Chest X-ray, AP view. Patient: 22 years old, sex M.
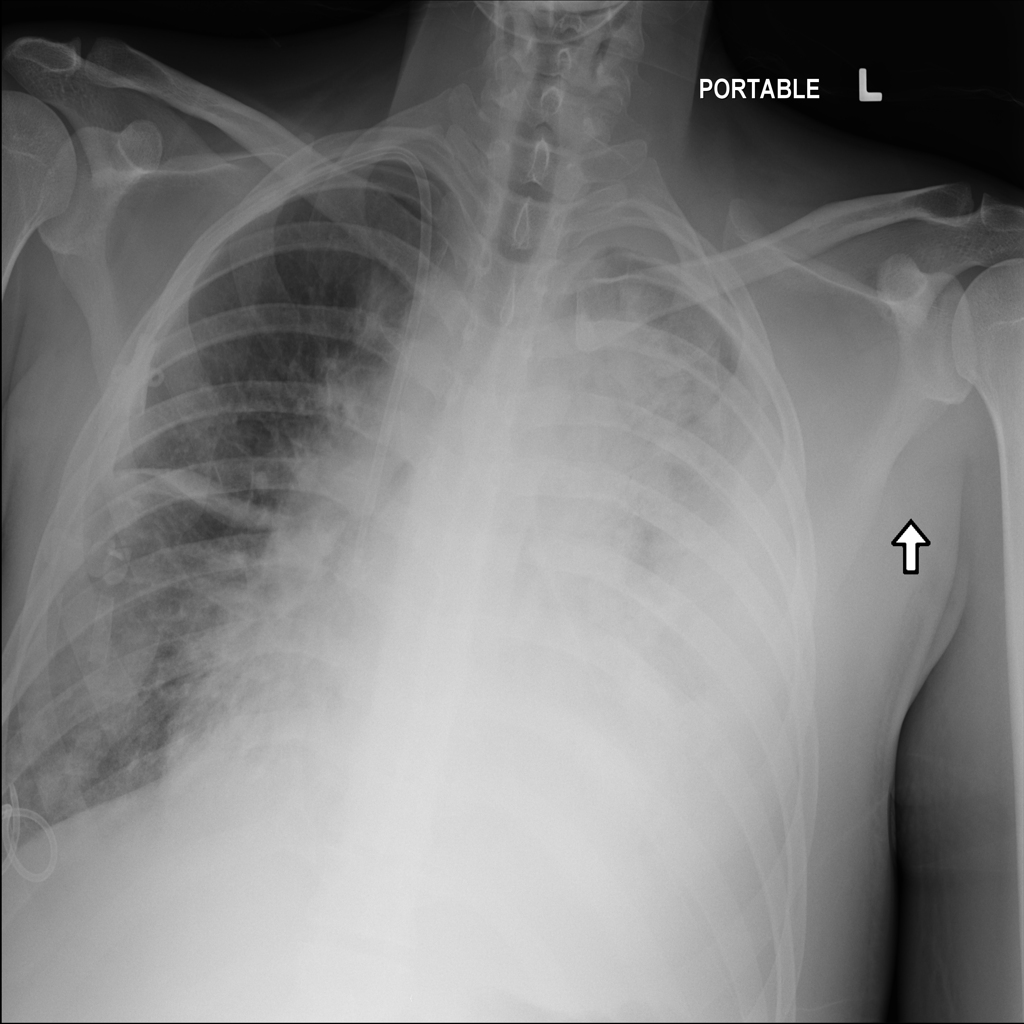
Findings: Effusion